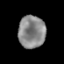
Tissue: prostate
Cell type: T cells
Senescence score: 0.3572
Nuclear area (px): 860
Mean DAPI intensity: 136.42